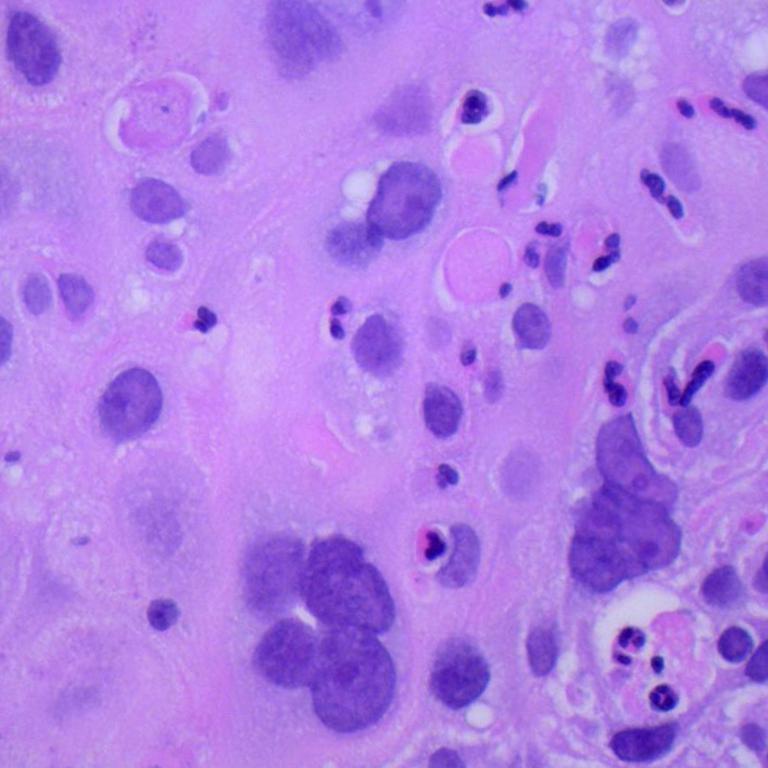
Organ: lung
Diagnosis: squamous carcinomas